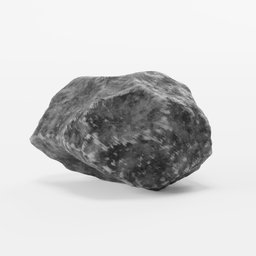
Label: nature